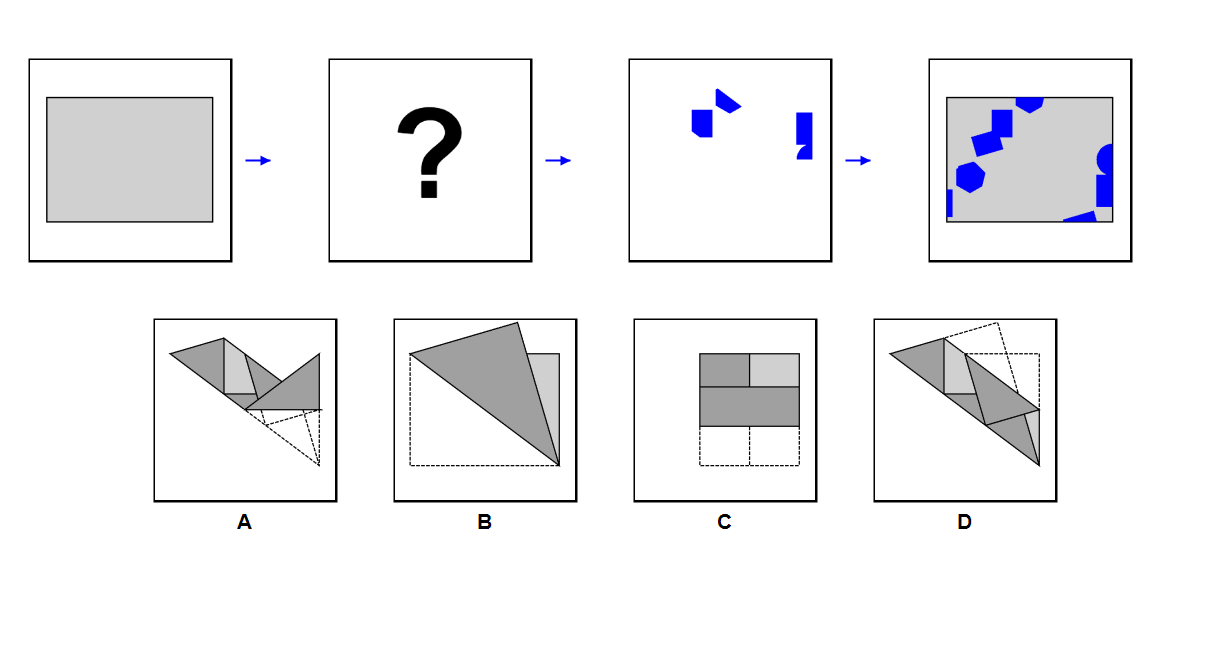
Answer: C